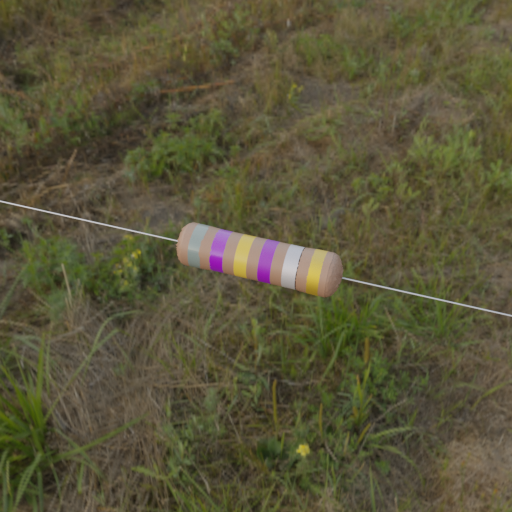
Resistor colour bands (in order): gray, violet, gold, violet, silver, gold